Aerial crown-view tile of a tropical tree (Barro Colorado Island, Panama), acquired 20250512:
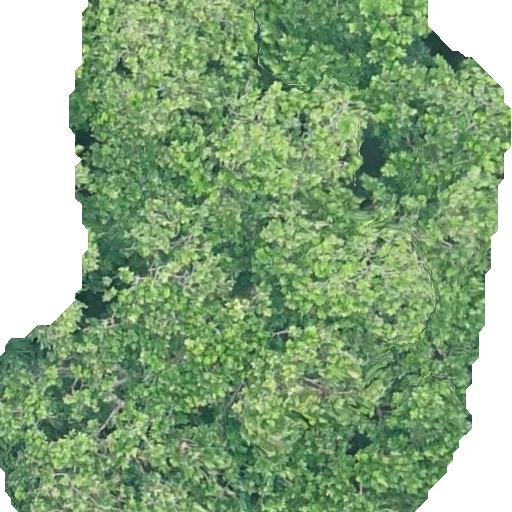
Species: Anacardium excelsum
GBIF accepted scientific name: Anacardium excelsum
Crown area: 389.649 m²